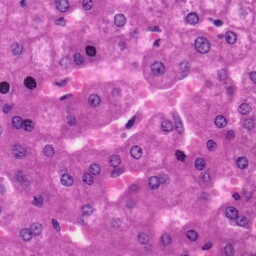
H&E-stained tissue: Liver